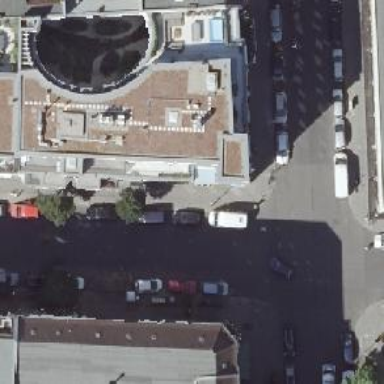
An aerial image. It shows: Supermarket.